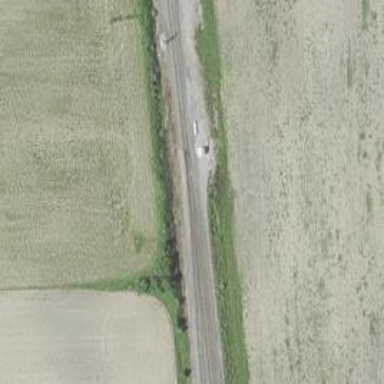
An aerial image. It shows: Railway spur junction.